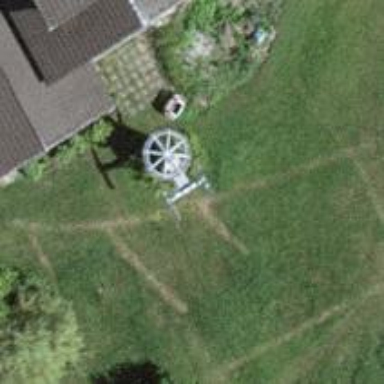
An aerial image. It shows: Pylon for aerialway.